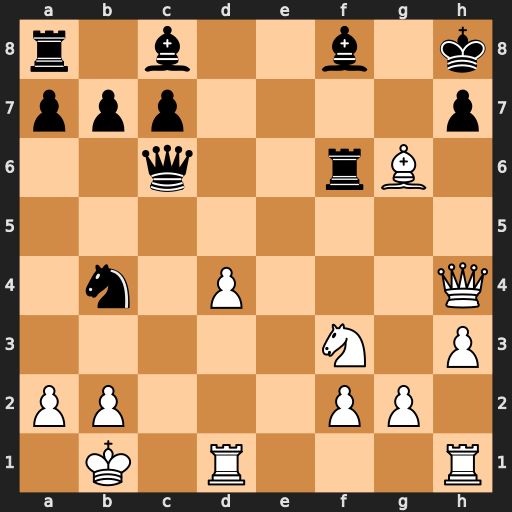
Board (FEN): r1b2b1k/ppp4p/2q2rB1/8/1n1P3Q/5N1P/PP3PP1/1K1R3R
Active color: w
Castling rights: -
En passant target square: -
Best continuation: Qxh7#